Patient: sex M, age 74
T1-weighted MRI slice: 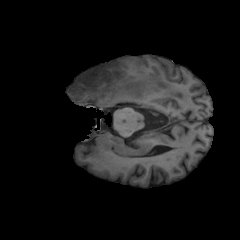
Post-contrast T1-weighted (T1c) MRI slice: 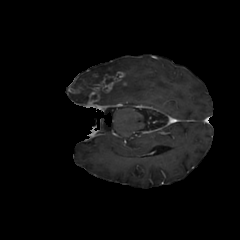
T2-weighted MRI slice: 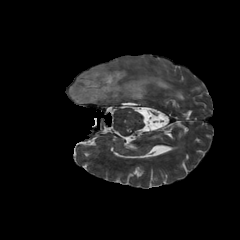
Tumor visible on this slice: yes
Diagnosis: Glioblastoma, IDH-wildtype
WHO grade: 4